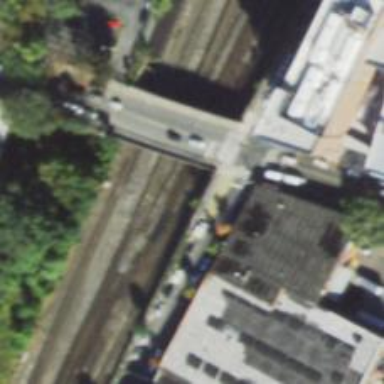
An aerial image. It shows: Electrified railway with rail tracks.